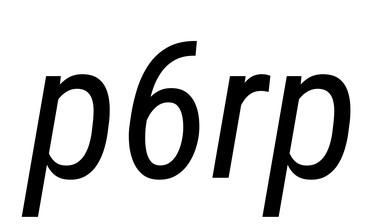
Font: Roboto-Italic_Condensed_Italic